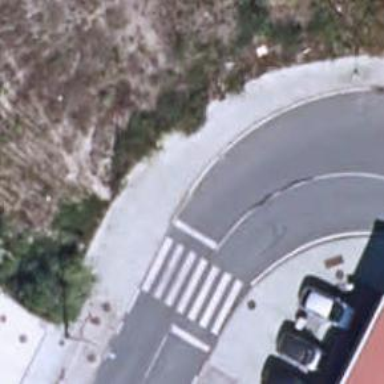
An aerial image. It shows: Sidewalk.